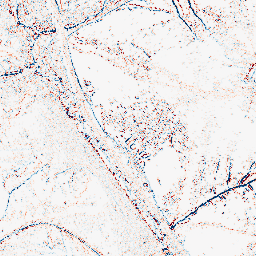
Category: edge_preserving
Decomposition family: median
Decomposition parameters: size: 3
Upsampling method: bspline
Upsampling parameters: scale: 4
Upsampling scale: 4